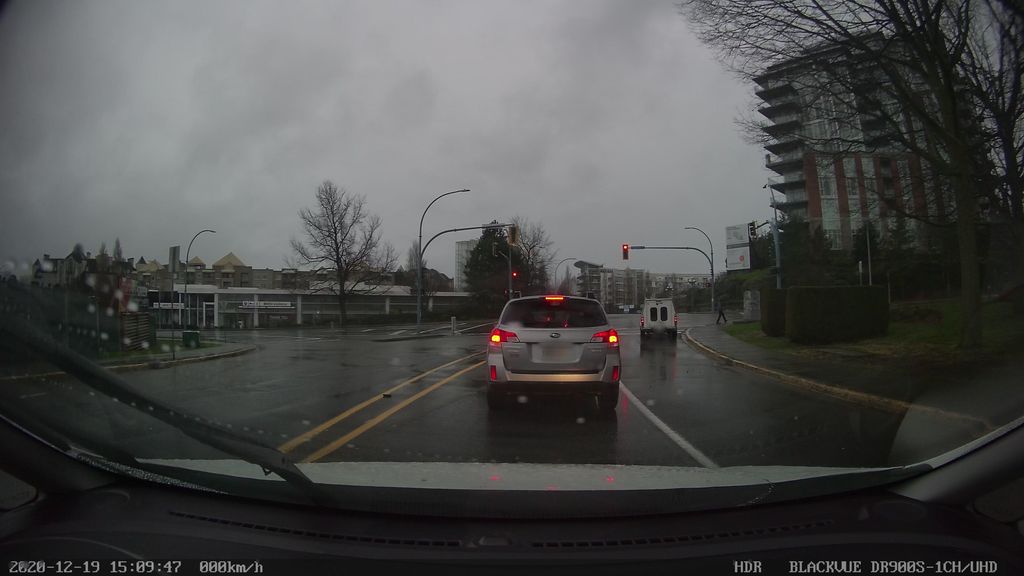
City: victoria